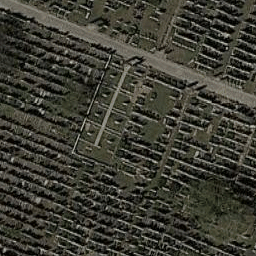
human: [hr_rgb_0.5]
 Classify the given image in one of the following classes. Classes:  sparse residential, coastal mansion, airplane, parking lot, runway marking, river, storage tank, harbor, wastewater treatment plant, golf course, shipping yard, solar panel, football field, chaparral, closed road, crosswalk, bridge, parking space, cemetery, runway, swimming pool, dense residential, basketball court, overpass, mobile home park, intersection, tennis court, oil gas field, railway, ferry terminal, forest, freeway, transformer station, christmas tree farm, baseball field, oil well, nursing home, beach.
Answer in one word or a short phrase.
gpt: cemetery